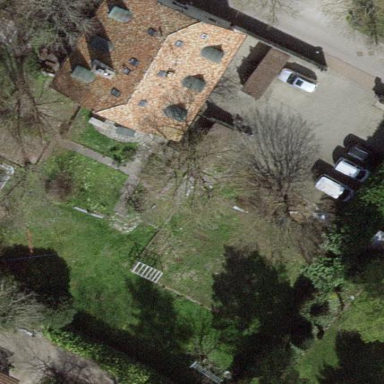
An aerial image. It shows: Garden surrounded by fence.